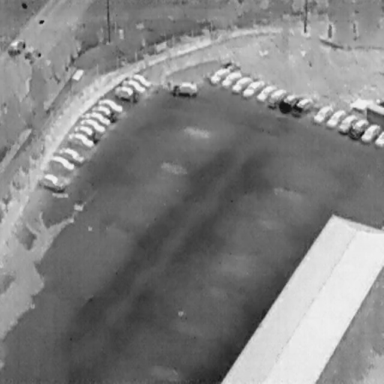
There are 28 Cars in the infrared image.